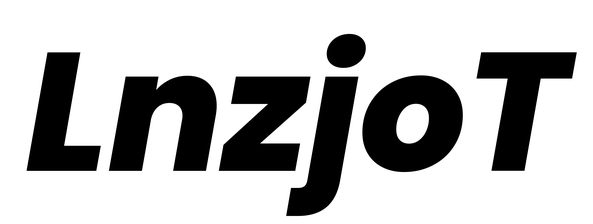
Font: Poppins-ExtraBoldItalic